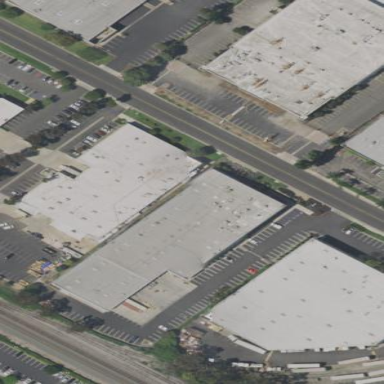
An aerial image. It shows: Commercial building.